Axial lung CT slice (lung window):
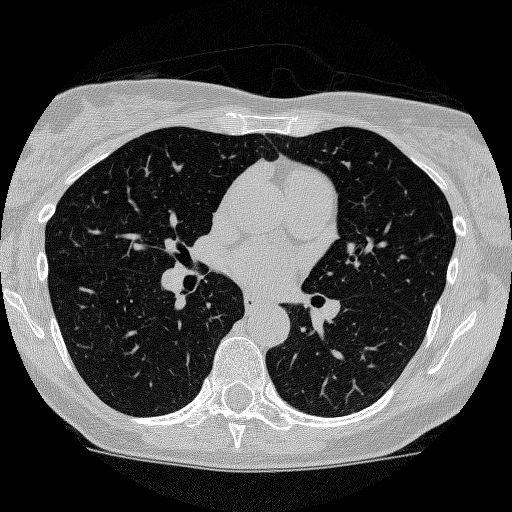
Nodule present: no